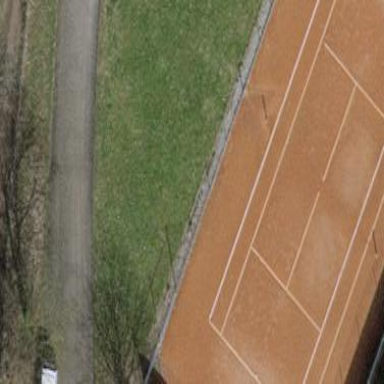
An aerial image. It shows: Tennis court on pitch designated for leisure land.